Aerial crown-view tile of a tropical tree (Barro Colorado Island, Panama), acquired 20250217:
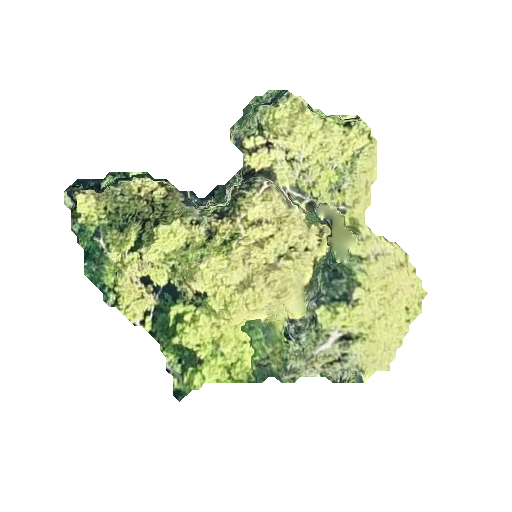
Species: Terminalia amazonia
GBIF accepted scientific name: Terminalia amazonica
Crown area: 99.485 m²